Interaction volume radius: 10 \u00c5
Interaction volume height: 30 \u00c5
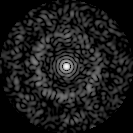
Disorder parameter: 0.8518